Aerial crown-view tile of a tropical tree (Barro Colorado Island, Panama), acquired 20241014:
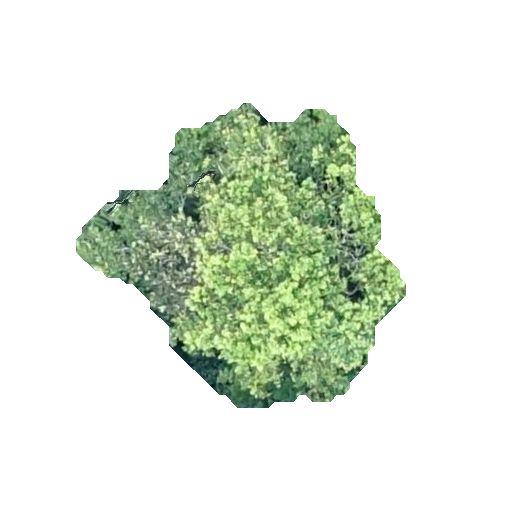
Species: Guapira myrtiflora
GBIF accepted scientific name: Guapira myrtiflora
Crown area: 97.243 m²